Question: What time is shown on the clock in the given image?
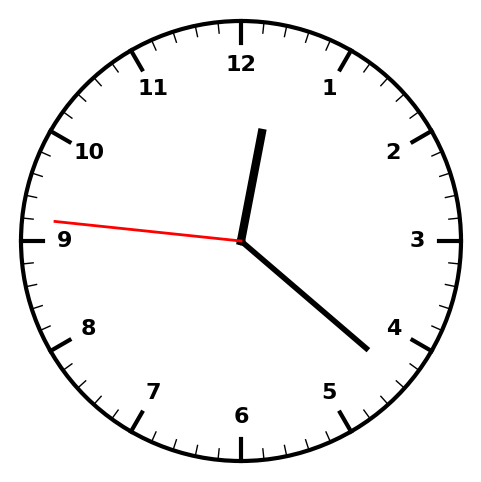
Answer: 12:21:46